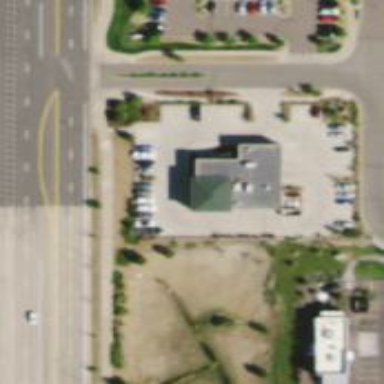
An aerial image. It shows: Parking space is available.